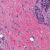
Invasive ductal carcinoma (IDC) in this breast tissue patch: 1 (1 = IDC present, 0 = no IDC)